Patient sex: M
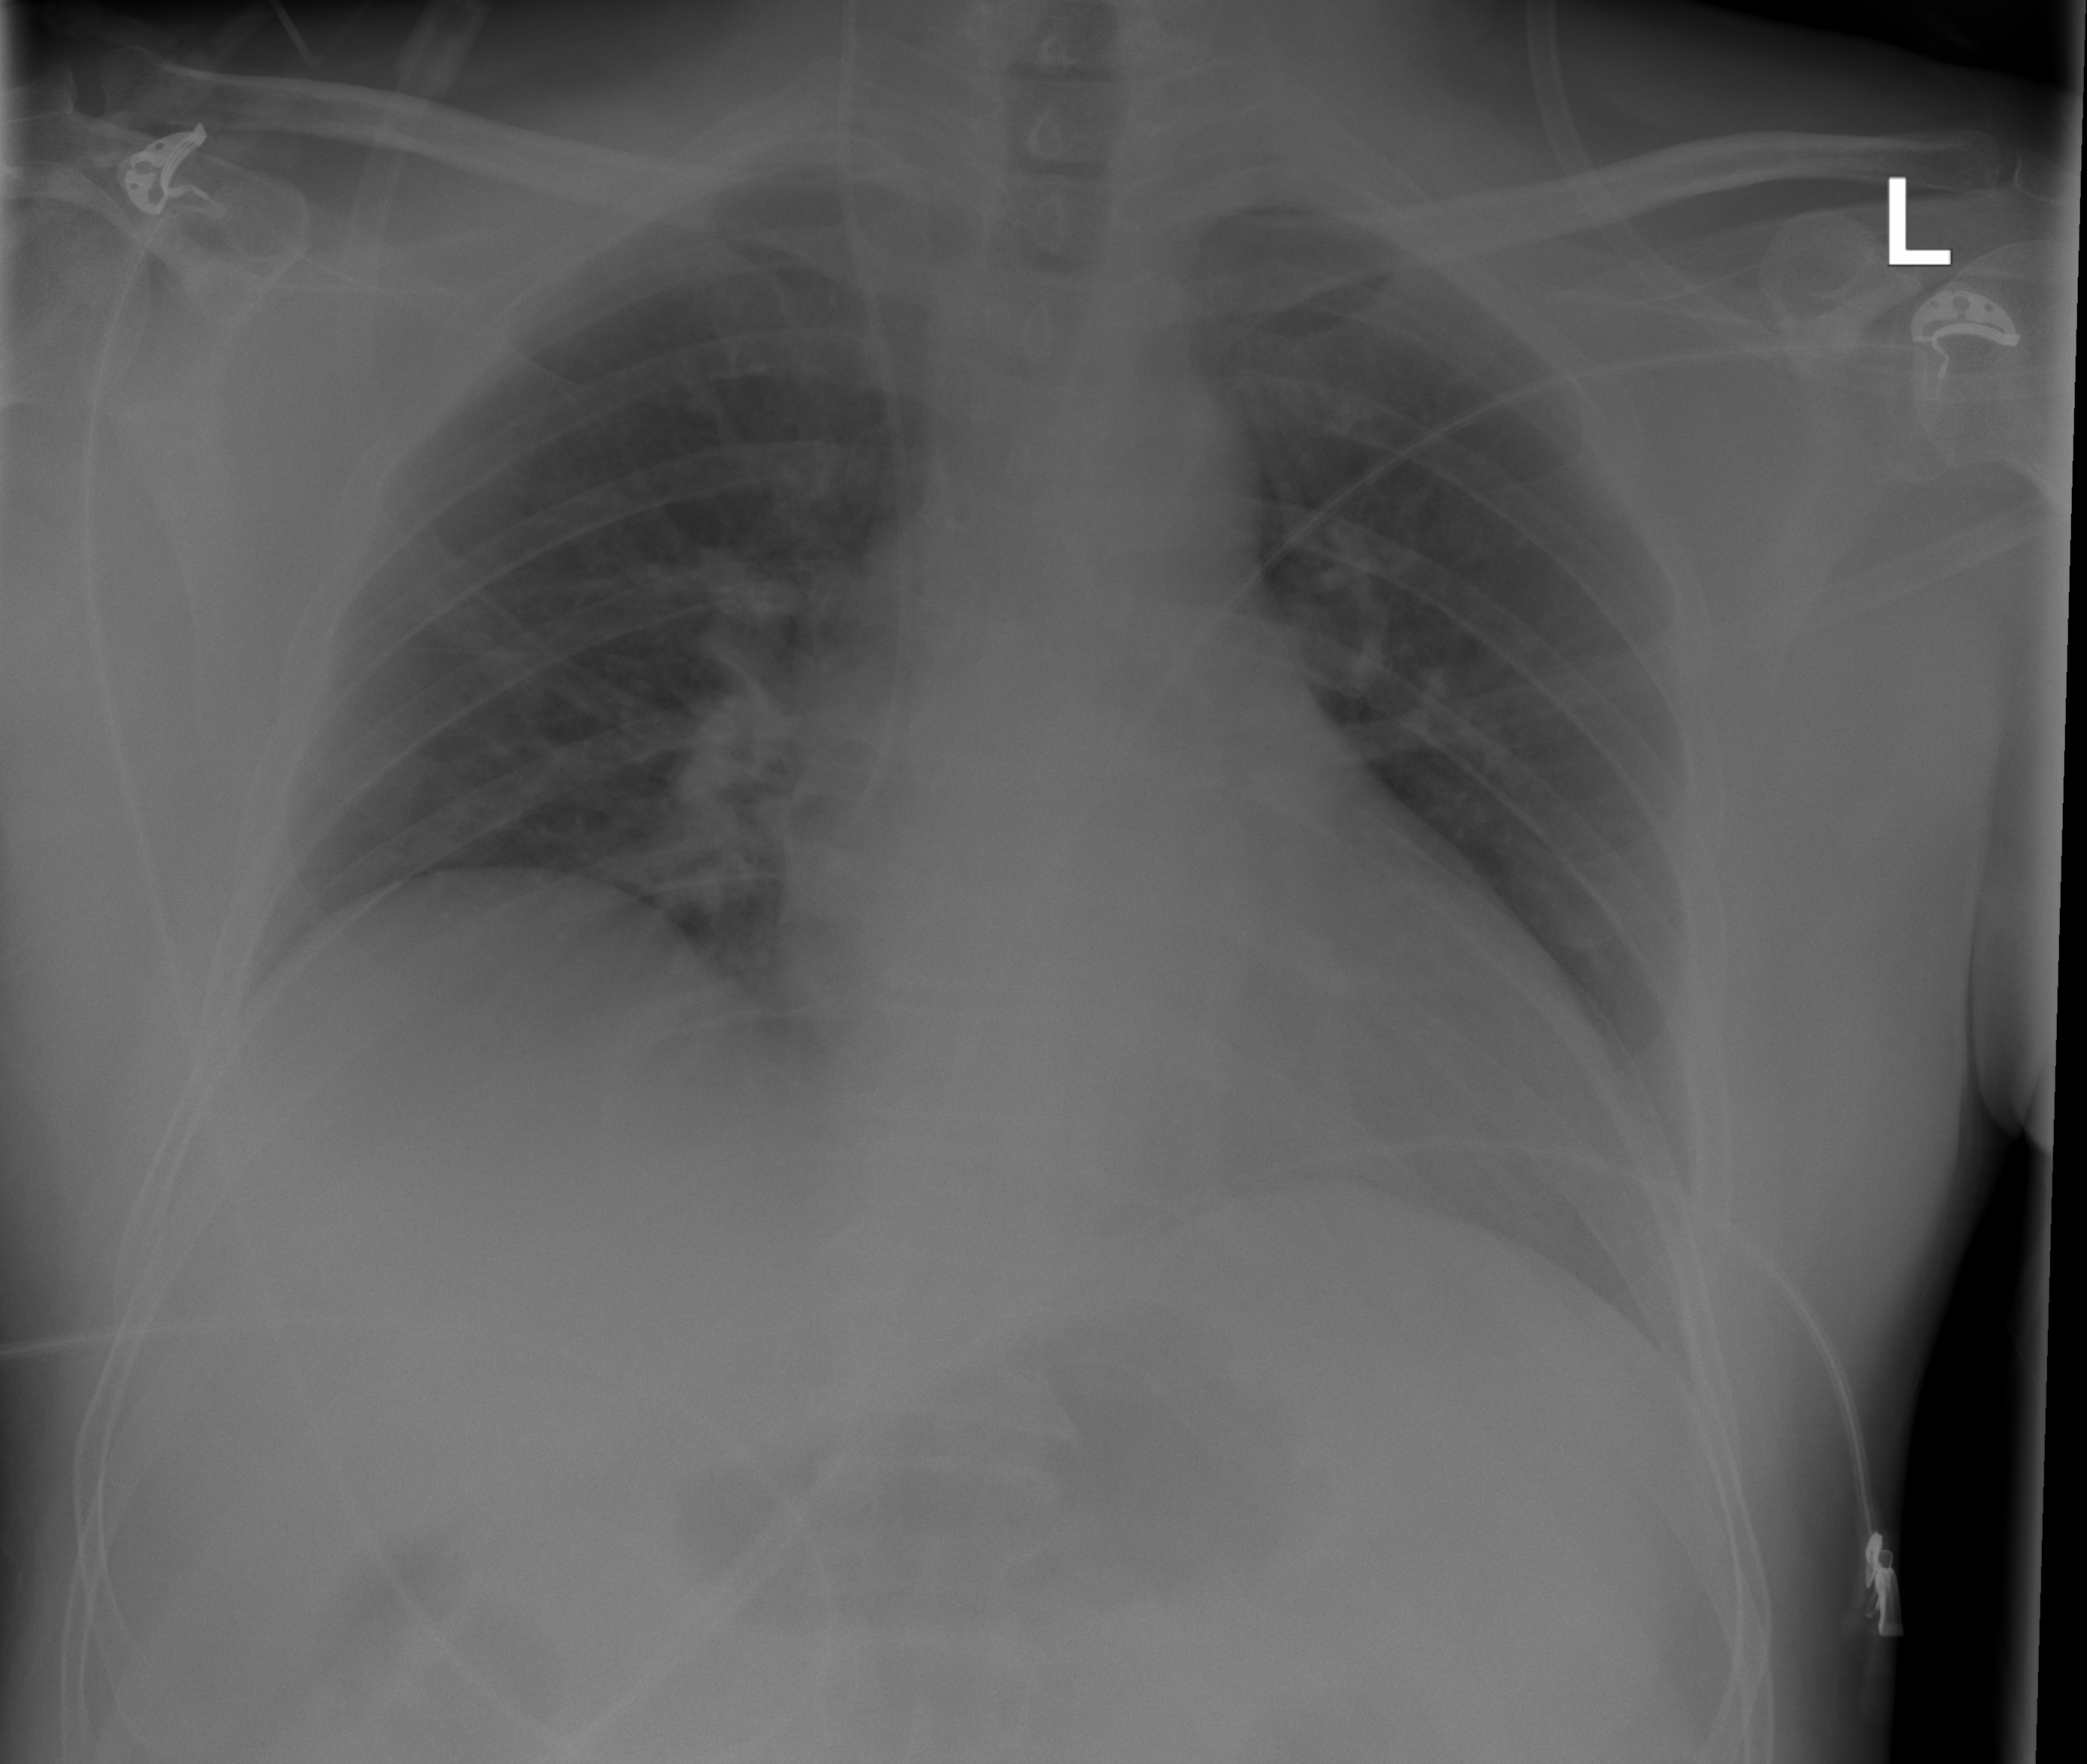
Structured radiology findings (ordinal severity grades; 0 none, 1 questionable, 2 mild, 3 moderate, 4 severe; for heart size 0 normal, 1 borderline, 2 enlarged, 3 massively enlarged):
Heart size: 2
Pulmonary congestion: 1
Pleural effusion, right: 0
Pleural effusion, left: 0
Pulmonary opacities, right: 0
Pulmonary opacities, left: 0
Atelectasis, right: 2
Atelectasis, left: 0